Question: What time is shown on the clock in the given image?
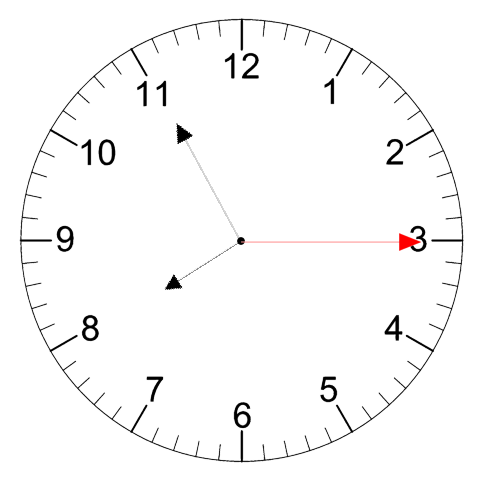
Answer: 07:55:15